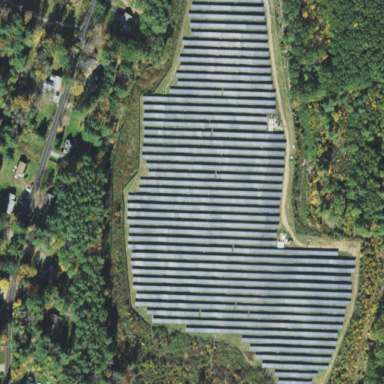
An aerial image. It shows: Solar power plant with photovoltaic technology. The plant produces electricity and is surrounded by fence.